Interaction volume radius: 5 \u00c5
Interaction volume height: 10 \u00c5
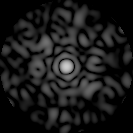
Disorder parameter: 0.8611